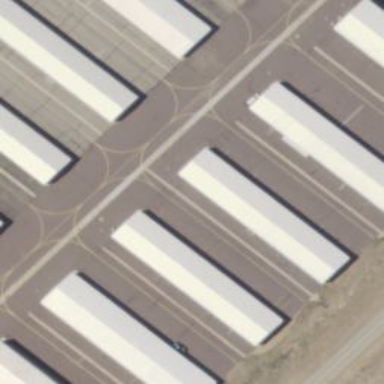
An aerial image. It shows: Hangar building at the airport.